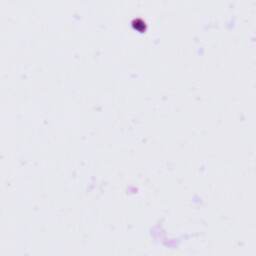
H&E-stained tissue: Tonsil